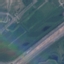
Land use / land cover class: Highway